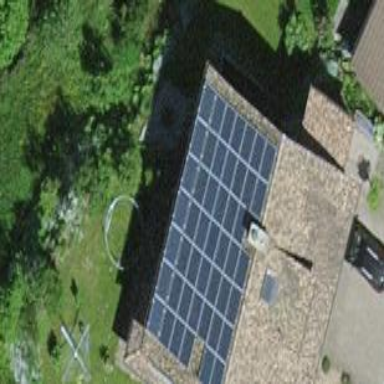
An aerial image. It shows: Solar photovoltaic panel generating electricity through small installation.